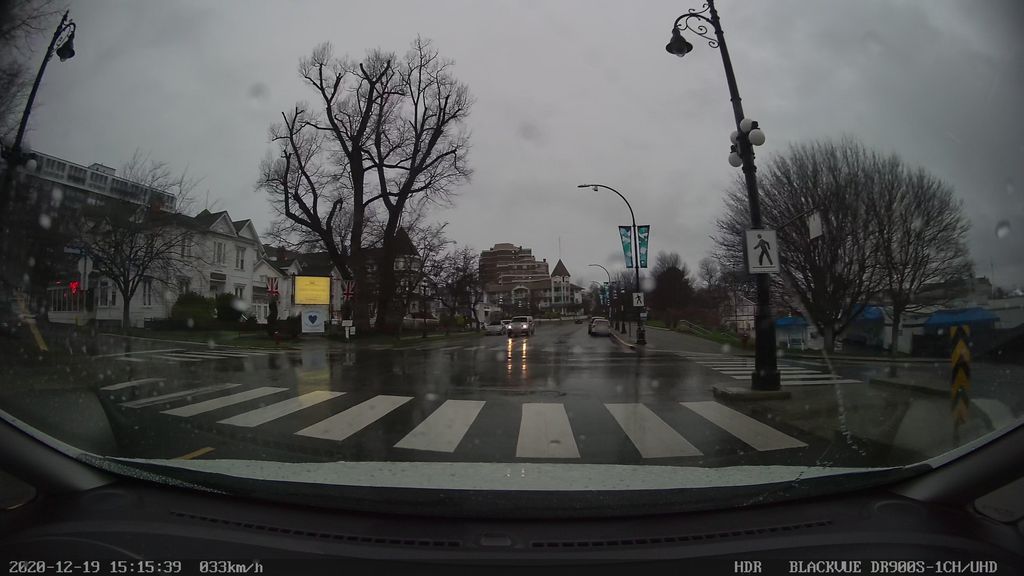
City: victoria